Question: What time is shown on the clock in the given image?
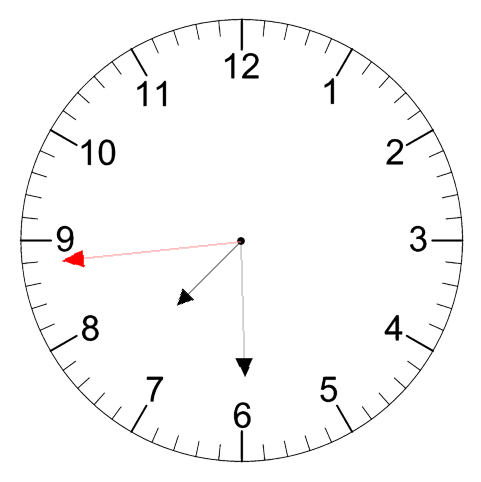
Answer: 07:29:44